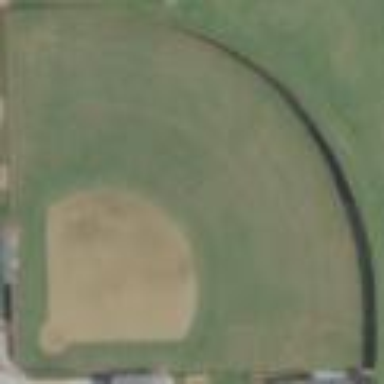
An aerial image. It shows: Baseball pitch for leisure land.